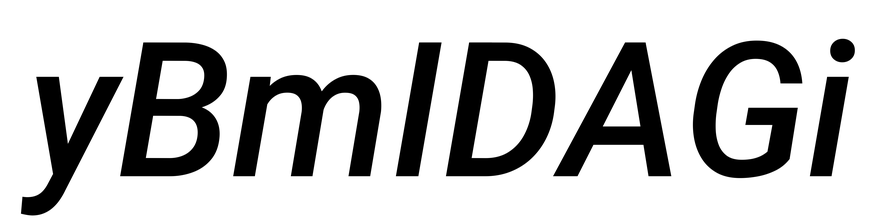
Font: Roboto-Italic_Medium_Italic